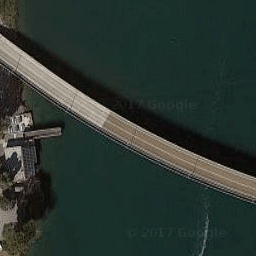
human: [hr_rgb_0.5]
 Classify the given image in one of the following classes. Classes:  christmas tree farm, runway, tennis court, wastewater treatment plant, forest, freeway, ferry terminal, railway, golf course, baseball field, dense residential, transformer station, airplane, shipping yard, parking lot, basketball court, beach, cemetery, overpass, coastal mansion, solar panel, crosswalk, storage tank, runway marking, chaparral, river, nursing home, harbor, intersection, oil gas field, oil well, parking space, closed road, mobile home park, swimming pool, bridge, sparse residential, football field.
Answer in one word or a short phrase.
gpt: bridge